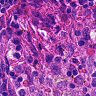
Metastatic tissue present: no